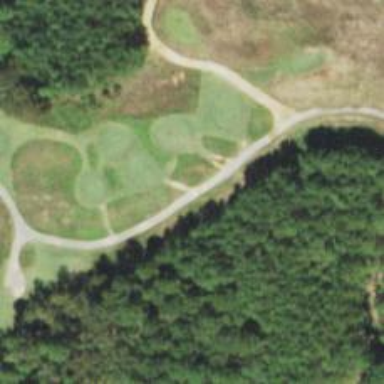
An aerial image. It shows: Footway that doubles as golf path.